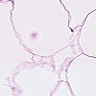
Metastatic tissue present: no